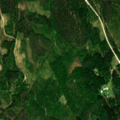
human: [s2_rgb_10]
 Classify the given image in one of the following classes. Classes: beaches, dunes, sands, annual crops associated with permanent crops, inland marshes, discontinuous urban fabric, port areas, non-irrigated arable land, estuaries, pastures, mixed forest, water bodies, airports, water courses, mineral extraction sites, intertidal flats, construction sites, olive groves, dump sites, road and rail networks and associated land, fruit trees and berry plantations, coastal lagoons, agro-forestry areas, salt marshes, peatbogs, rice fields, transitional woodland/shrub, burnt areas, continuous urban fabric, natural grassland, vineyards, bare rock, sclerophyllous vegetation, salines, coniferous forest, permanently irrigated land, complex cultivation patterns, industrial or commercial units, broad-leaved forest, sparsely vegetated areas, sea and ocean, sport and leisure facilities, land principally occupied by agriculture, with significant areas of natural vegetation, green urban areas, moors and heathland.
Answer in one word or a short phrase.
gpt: coniferous forest, mixed forest